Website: home-depot
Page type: delivery-shipping
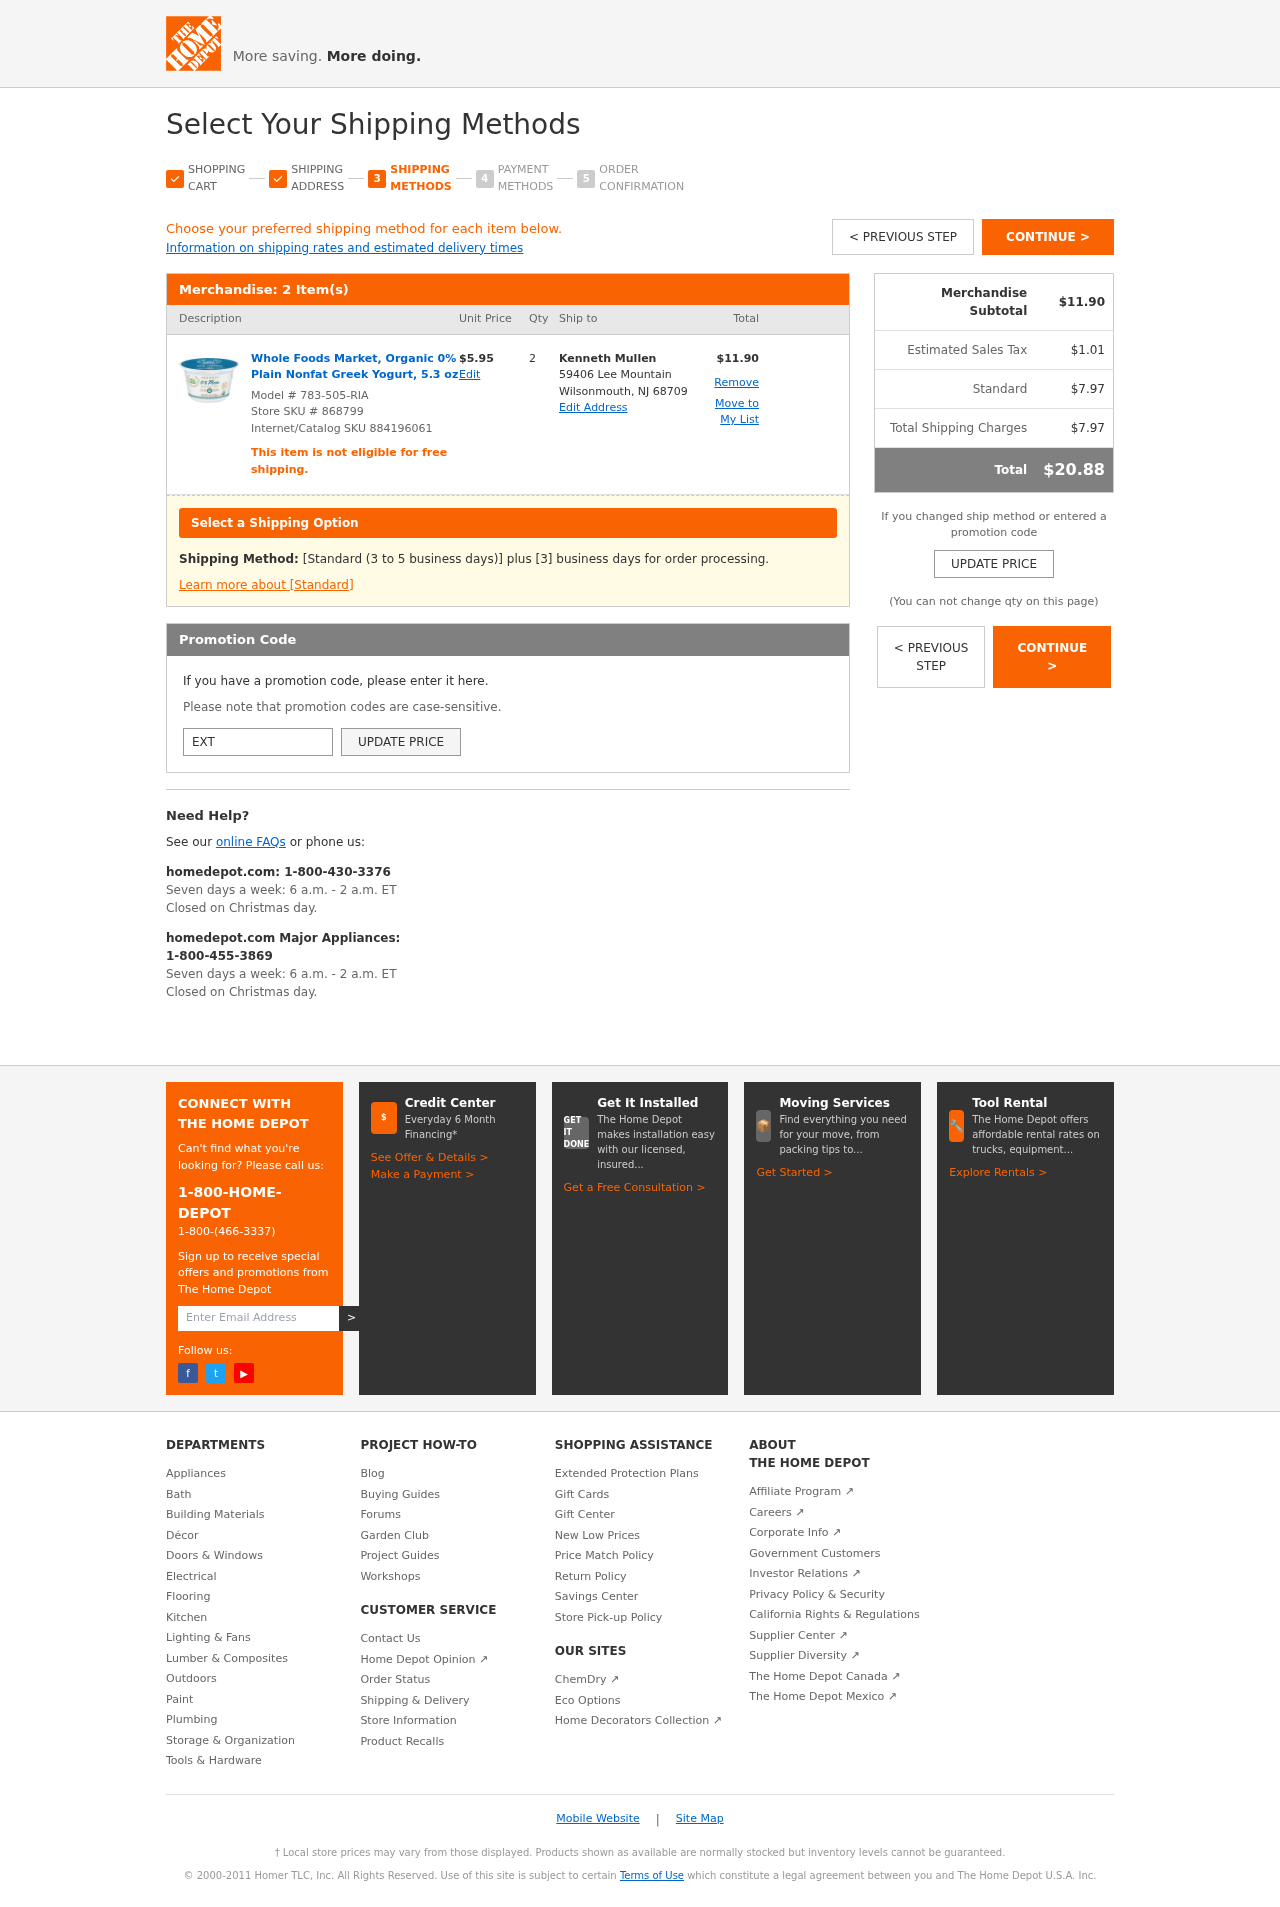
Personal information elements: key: PII_CITY_STATE_ZIP
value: Wilsonmouth, NJ 68709
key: PII_FULLNAME
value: Kenneth Mullen
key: PII_PROMO_CODE
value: EXTRA68
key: PII_STREET
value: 59406 Lee Mountain
Product elements: key: PRODUCT1_NAME
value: Whole Foods Market, Organic 0% Plain Nonfat Greek Yogurt, 5.3 oz
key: PRODUCT1_PRICE
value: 5.95
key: PRODUCT1_QUANTITY
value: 2
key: PRODUCT_MODEL_NUMBER
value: Model # 783-505-RIA
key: PRODUCT1_LINE_TOTAL
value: $11.90
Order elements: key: ORDER_NUM_ITEMS
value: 2 Item(s)
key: ORDER_SUBTOTAL
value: $11.90
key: ORDER_TAX
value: $1.01
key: ORDER_SHIPPING_COST
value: $7.97
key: ORDER_SHIPPING_TOTAL
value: $7.97
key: ORDER_TOTAL
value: $20.88
Other elements: key: STORE_SKU
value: Store SKU # 868799
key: INTERNET_SKU
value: Internet/Catalog SKU 884196061